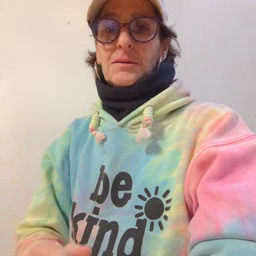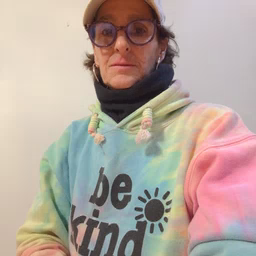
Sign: chocolate